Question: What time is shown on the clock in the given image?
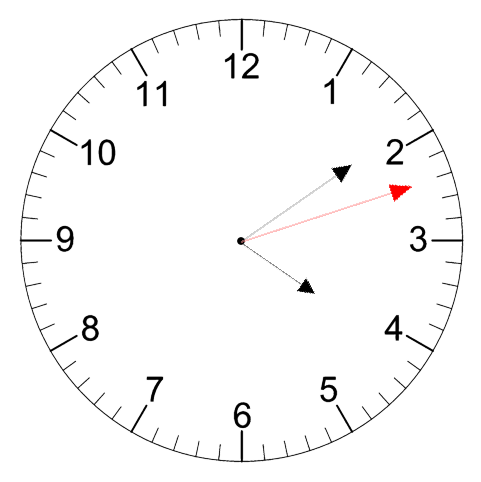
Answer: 04:09:12